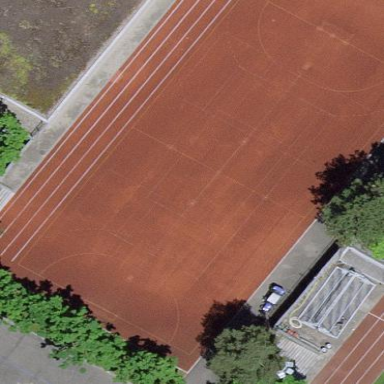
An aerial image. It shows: Multi-sport pitch with tartan surface for leisure activities.